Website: macys
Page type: billing-address
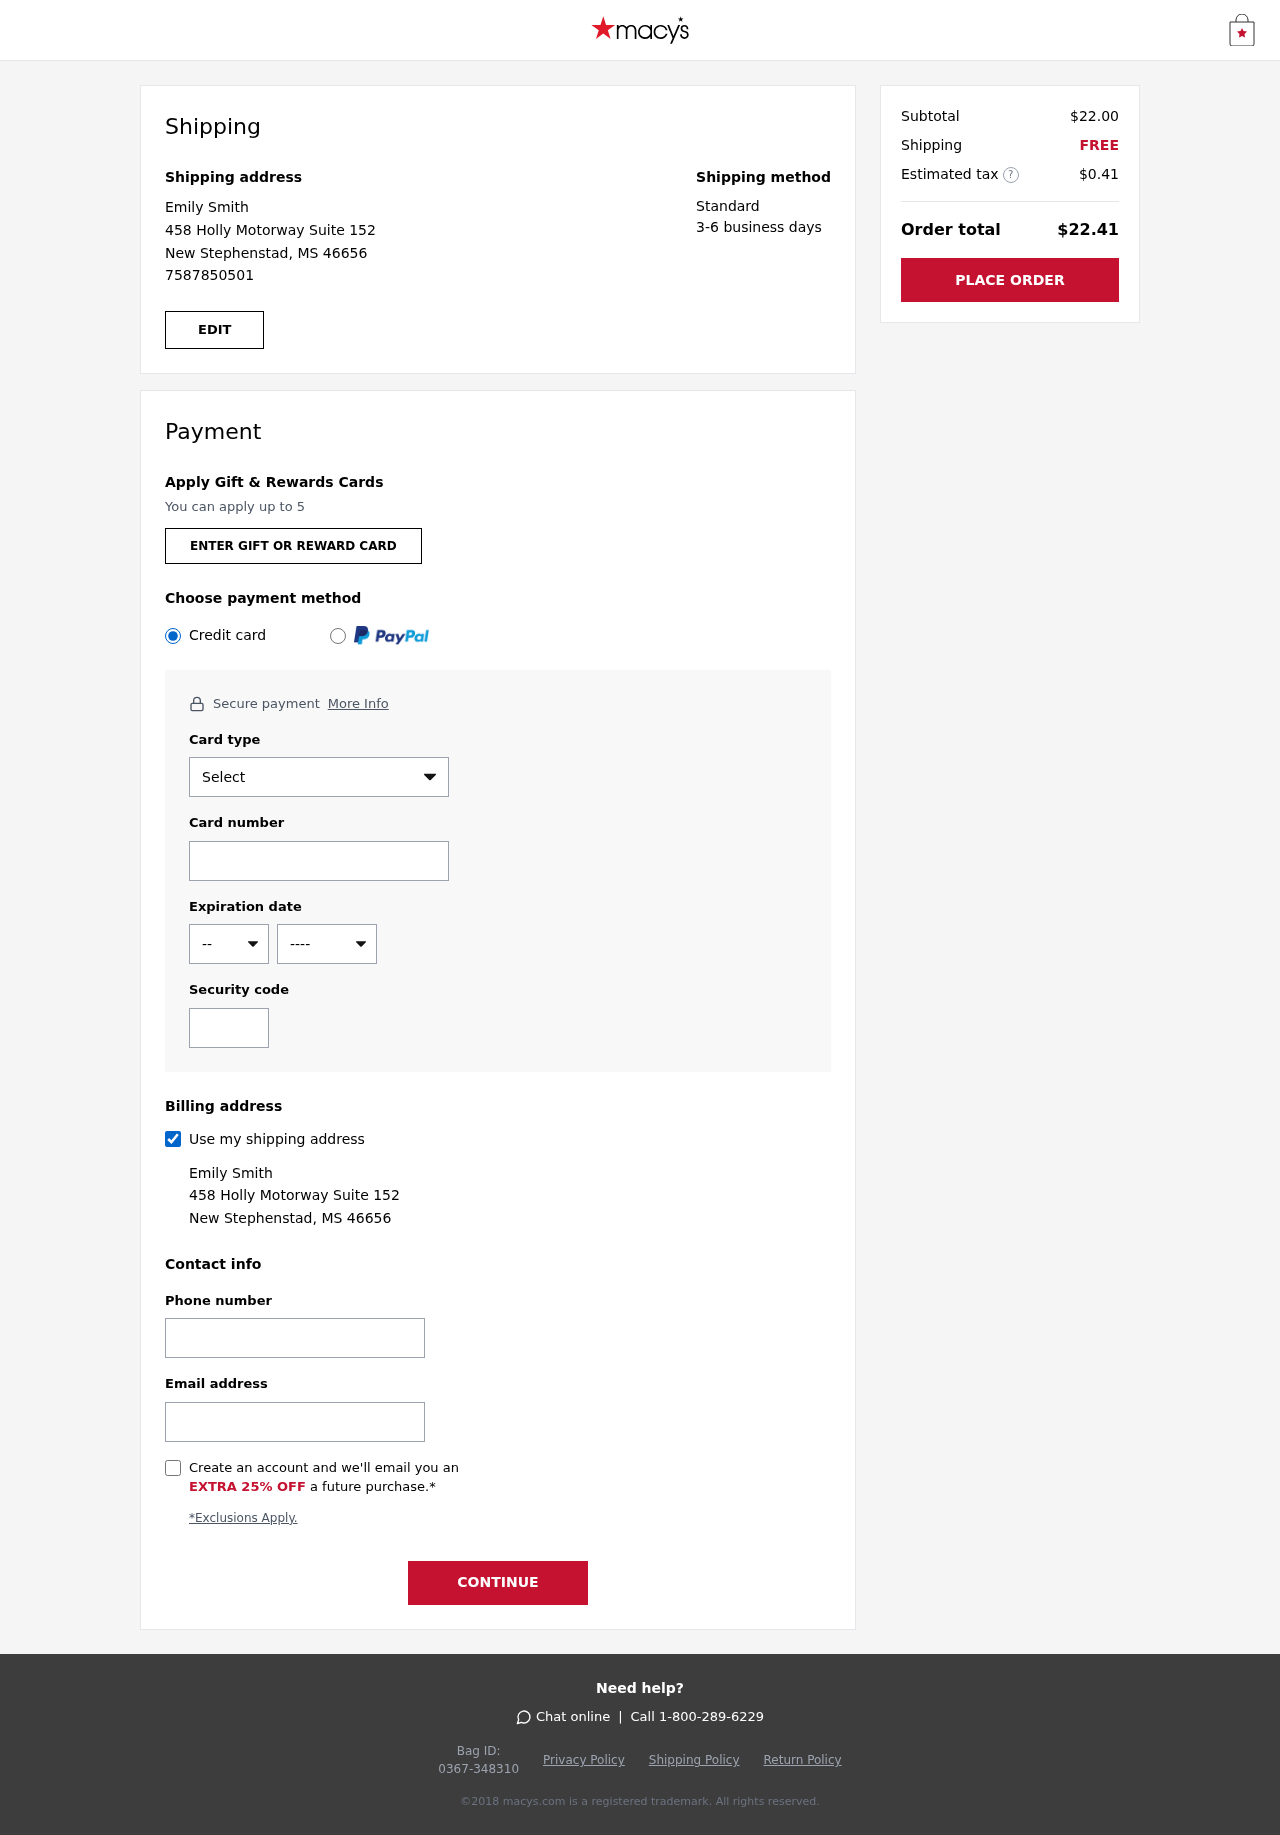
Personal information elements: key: PII_CARD_CVV
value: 532
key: PII_CARD_EXPIRY_MONTH
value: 10
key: PII_CARD_EXPIRY_YEAR
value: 26
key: PII_CARD_NUMBER
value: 4420 5915 9120 4609
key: PII_CARD_TYPE
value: Visa
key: PII_EMAIL
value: emilysmith@hotmail.com
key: PII_FULLNAME
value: Emily Smith
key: PII_PHONE
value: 7587850501
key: PII_STREET
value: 458 Holly Motorway Suite 152
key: PII_CITY_STATE_ZIP
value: New Stephenstad, MS 46656
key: PII_FIRSTNAME
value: Emily
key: PII_LASTNAME
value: Smith
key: PII_FULLNAME2
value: Emily Smith
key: PII_FULLNAME3
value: Emily Smith
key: PII_FIRSTNAME2
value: Emily
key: PII_FIRSTNAME3
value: Emily
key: PII_LASTNAME2
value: Smith
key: PII_LASTNAME3
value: Smith
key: PII_FIRSTNAME_DERIVED
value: Emily
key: PII_LASTNAME_DERIVED
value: Smith
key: PII_FULLNAME_DERIVED
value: Emily Smith
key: PII_NAME_FULL_DERIVED
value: Emily Smith
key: PII_STREET2
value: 458 Holly Motorway Suite 152
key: PII_PHONE2
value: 7587850501
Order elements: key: ORDER_SUBTOTAL
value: $22.00
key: ORDER_SHIPPING_COST
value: FREE
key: ORDER_TAX
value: $0.41
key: ORDER_TOTAL
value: $22.41